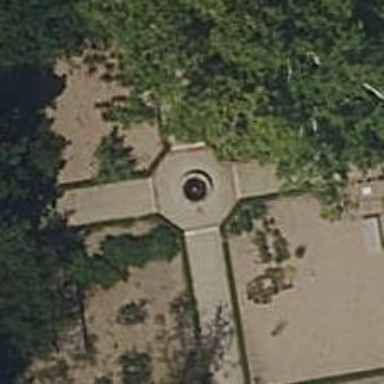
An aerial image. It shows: Fountain.